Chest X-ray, PA view. Patient: 63 years old, sex F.
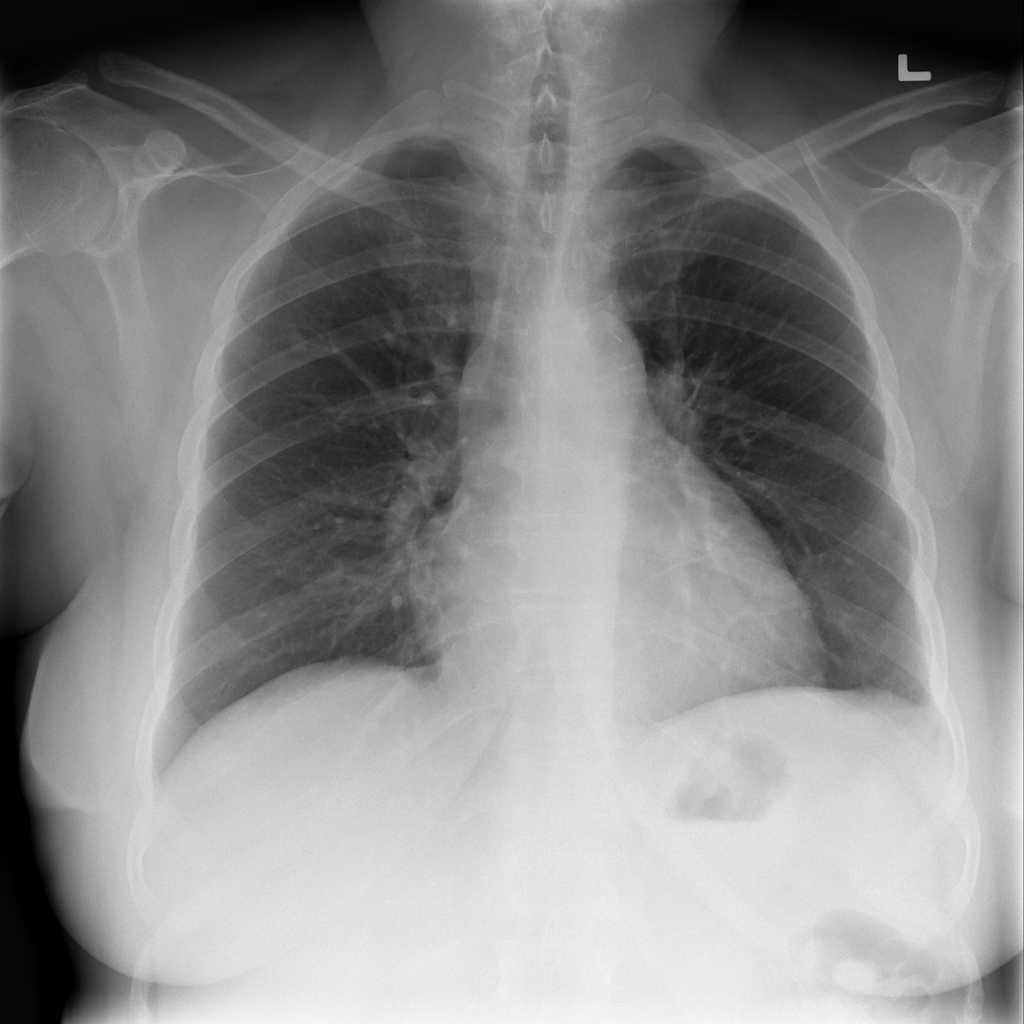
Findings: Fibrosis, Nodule